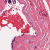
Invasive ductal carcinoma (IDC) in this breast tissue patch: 0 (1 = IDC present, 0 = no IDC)